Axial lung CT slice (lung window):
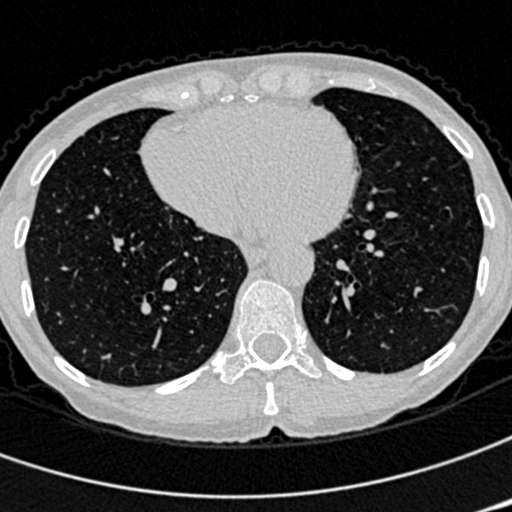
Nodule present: no